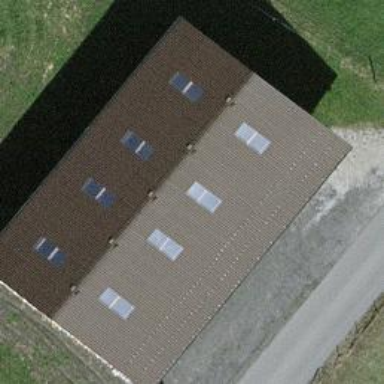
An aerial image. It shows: Farm auxiliary building.